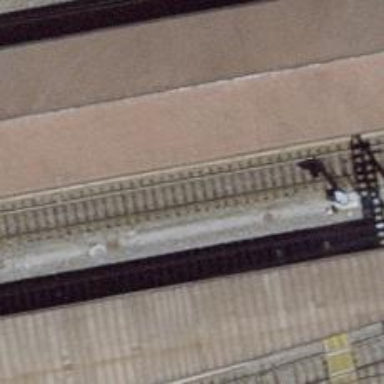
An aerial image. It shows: Stop position for public transport on the railway.